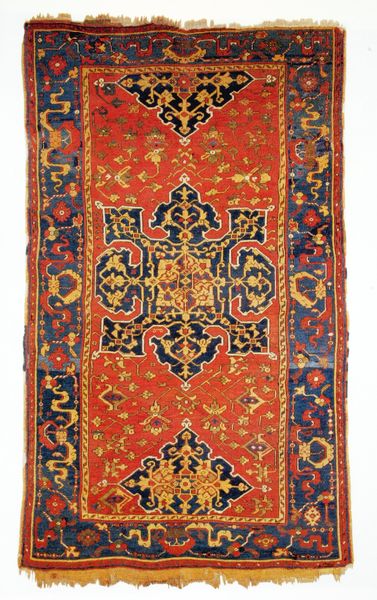
Titel: Stern-Uschak
Standort: Berlin
Institution: Museum für Islamische Kunst
Schlagwörter: blau, dunkel, weiß, dreieck, gelb, ocker, blumen, braun, bunt, hell, orange, schwarz, rot, beige, muster, ornament, teppich, wand, knoten, rahmen, feld, spiegelung, brücke, fransen, gold, stoff, händler, saum, borte, seide, liegen, abstrakt, rand, wohnung, wandteppich, handarbeit, wolle, symmetrie, floral, ornamente, tepich, läufer, faden, freude, foto, fotografie, photographie, rechtecke, gemustert, kante, indigo, motiv, orient, orientalisch, rechteck, stern, symmetrisch, umrahmung, stilisiert, lilie, photo, verziert, china, musterung, raute, wärme, schnörkel, arabisch, farbfoto, freiheit, beet, zierde, gerahmt, gewebe, textil, ornamentik, fotographie, kunsthandwerk, handgearbeitet, geometrie, gewebt, quadrat, viereck, arabien, kelim, perser, persien, ränder, weberei, webstuhl, umfassung, kreut, perserteppich, gleichmässig, gesäumt, teppichläufer, morgenland, naher osten, iran, persisch, aladin, eingefasst, gebetsteppich, geknüpft, naturfarben, handgeknüpft, geknüft, nepal, ausgebleicht, gewoben, auslegware, drachenorient, fliegender teppisch, nepslteppich, umen, schlangenlinien, rituell